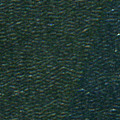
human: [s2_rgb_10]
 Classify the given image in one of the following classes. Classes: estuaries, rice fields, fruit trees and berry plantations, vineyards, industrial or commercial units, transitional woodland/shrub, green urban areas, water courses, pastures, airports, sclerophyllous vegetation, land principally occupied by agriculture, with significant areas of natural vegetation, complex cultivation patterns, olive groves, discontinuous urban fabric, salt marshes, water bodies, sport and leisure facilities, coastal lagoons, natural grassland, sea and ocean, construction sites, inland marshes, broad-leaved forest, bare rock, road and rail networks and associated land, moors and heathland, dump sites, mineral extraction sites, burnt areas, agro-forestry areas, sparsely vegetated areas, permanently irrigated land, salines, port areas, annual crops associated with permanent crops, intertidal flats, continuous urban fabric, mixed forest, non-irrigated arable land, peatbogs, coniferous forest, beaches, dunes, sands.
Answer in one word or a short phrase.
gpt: sea and ocean